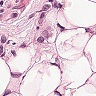
Metastatic tissue present: yes